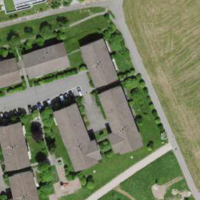
EUNIS habitat code: 55
Species observed at this site:
Cornus sanguinea